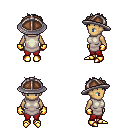
a pixel art fantasy rpg character, female body template, human, tanned skin, white tunic, red pants, white bedhead hairstyle, chain helm, gold gloves, gold boots, four views (front, back, left, right), 2x2 character sprite sheet, small pixel art, hard edges, no anti-aliasing